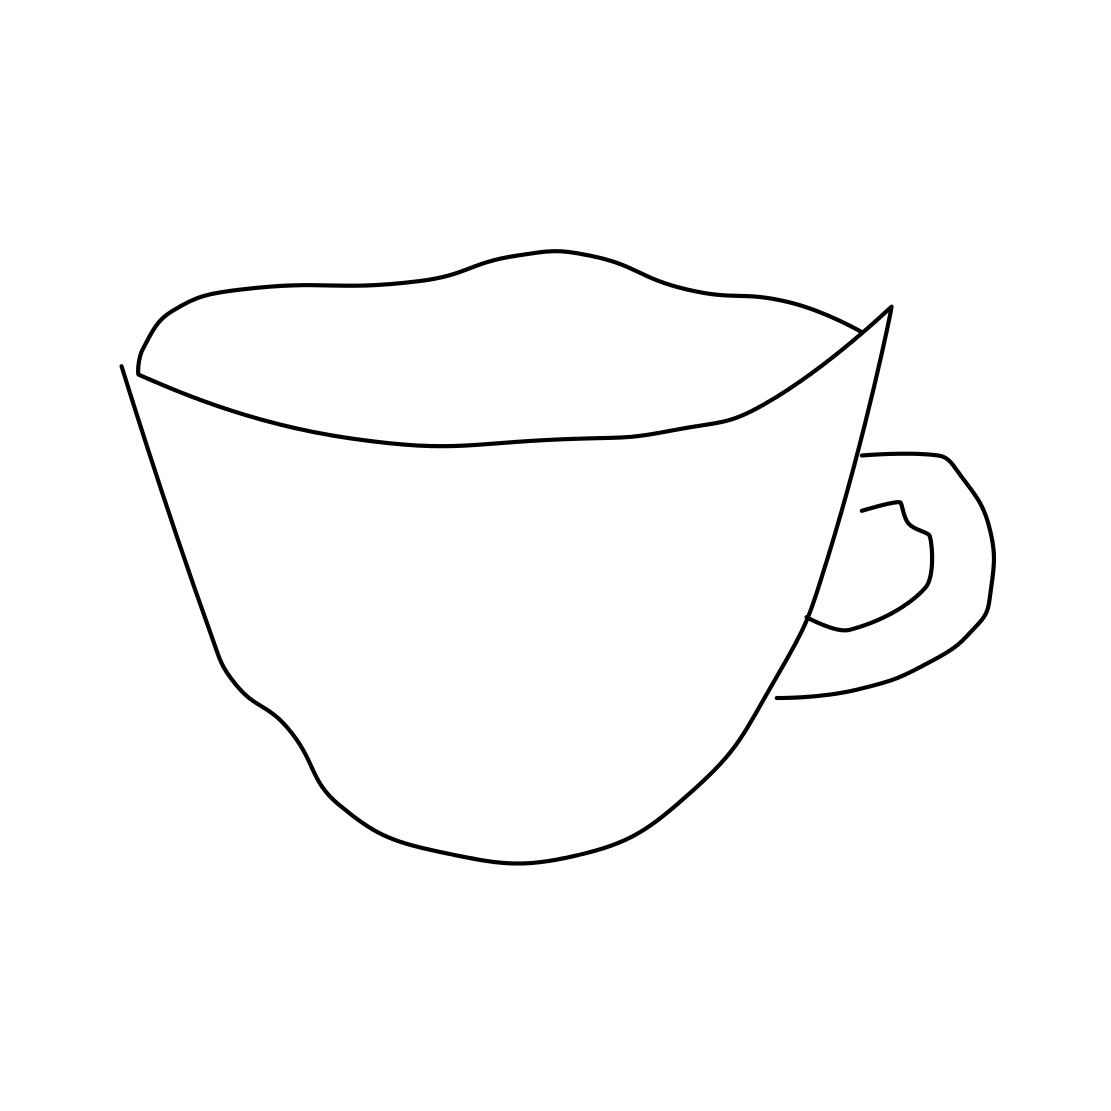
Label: teacup